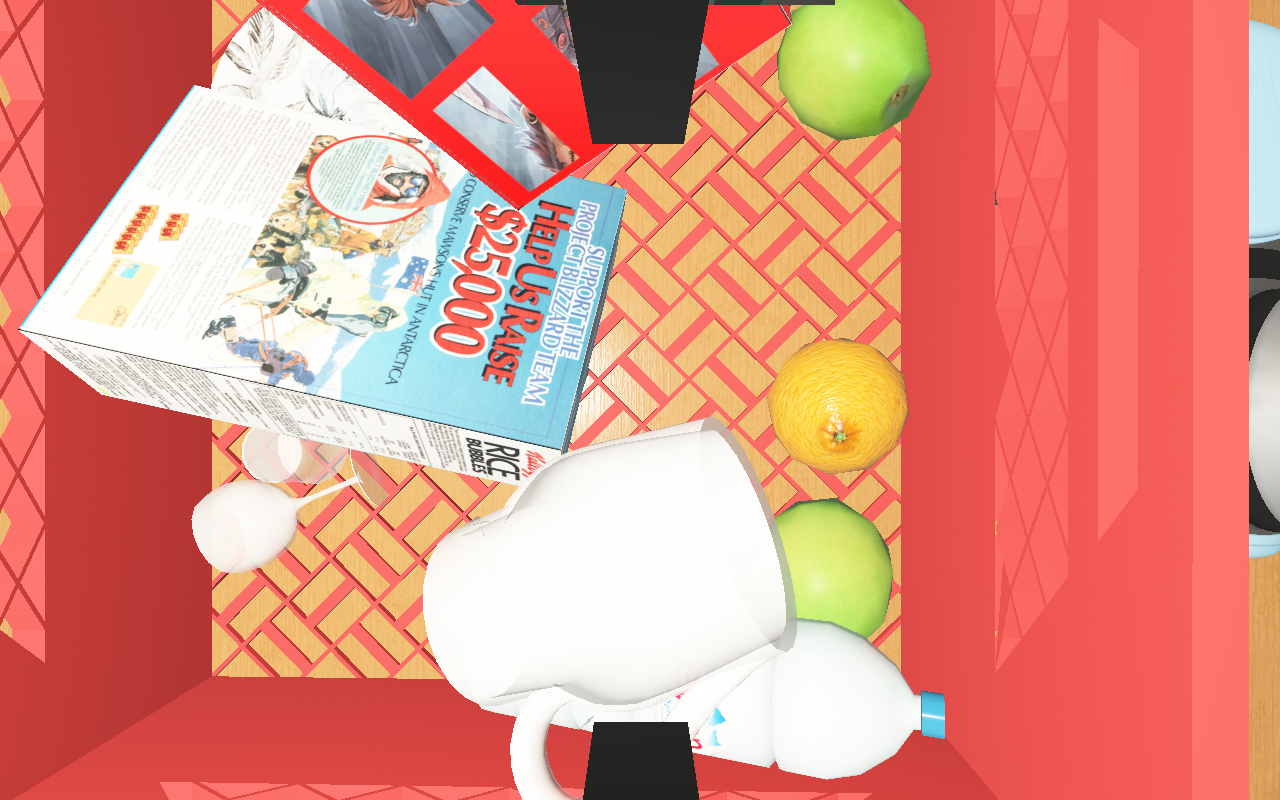
Objects in the scene:
carafe
water bottle
apple
orange
glass
wineglass
jam jar
cereal box
cereal box